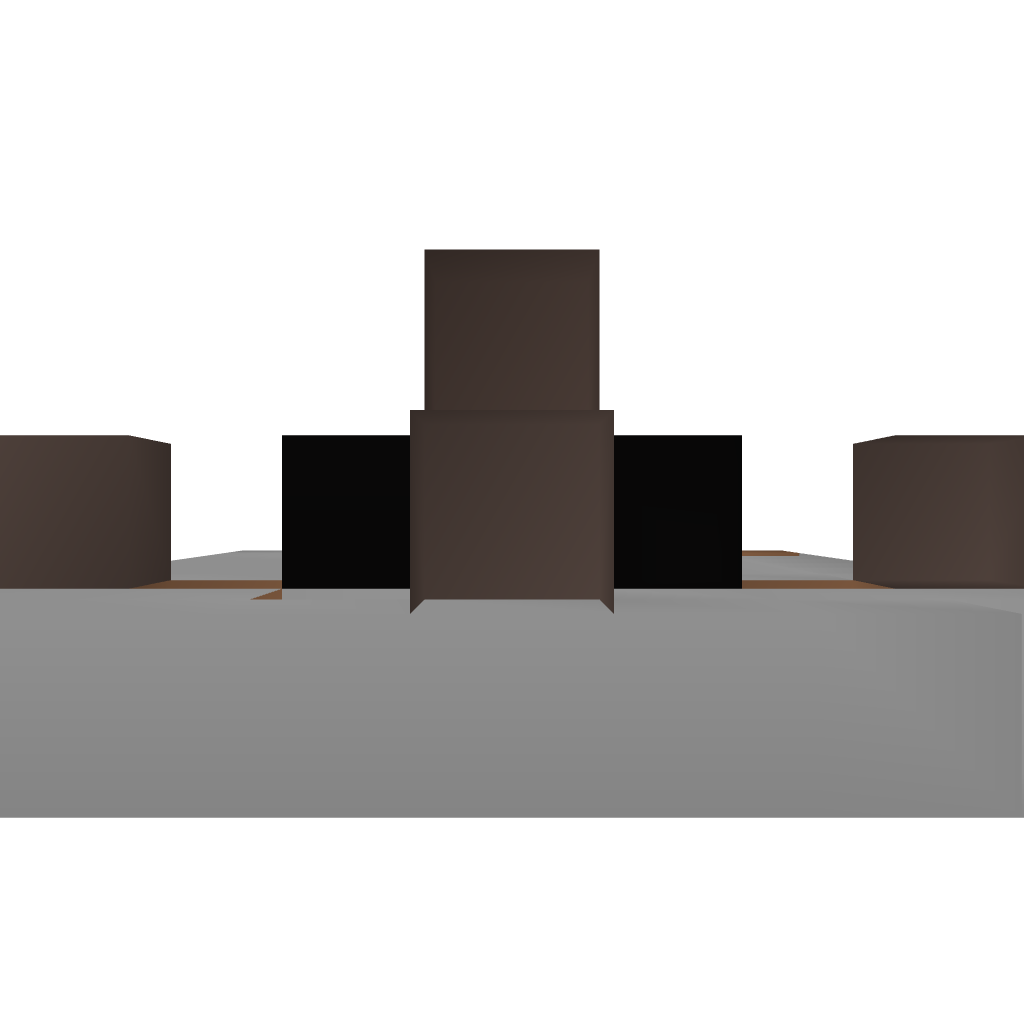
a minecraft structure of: Wind Chimes